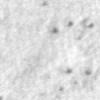
Label: no_change